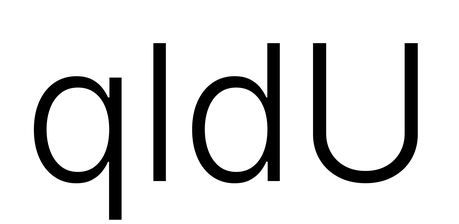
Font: Inter_Light